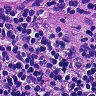
Metastatic tissue present: yes